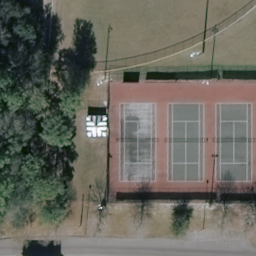
Label: tennis court